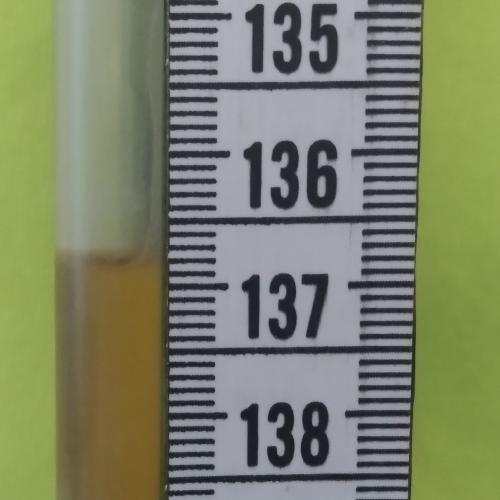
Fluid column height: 136.8 cm